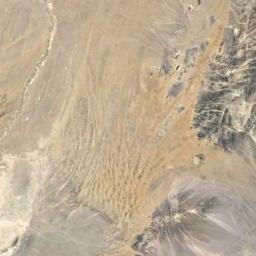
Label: desert